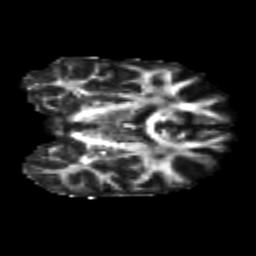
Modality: FA
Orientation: coronal
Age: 25
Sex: female
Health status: healthy
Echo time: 0.074 s